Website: crate-barrel
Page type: account-selection
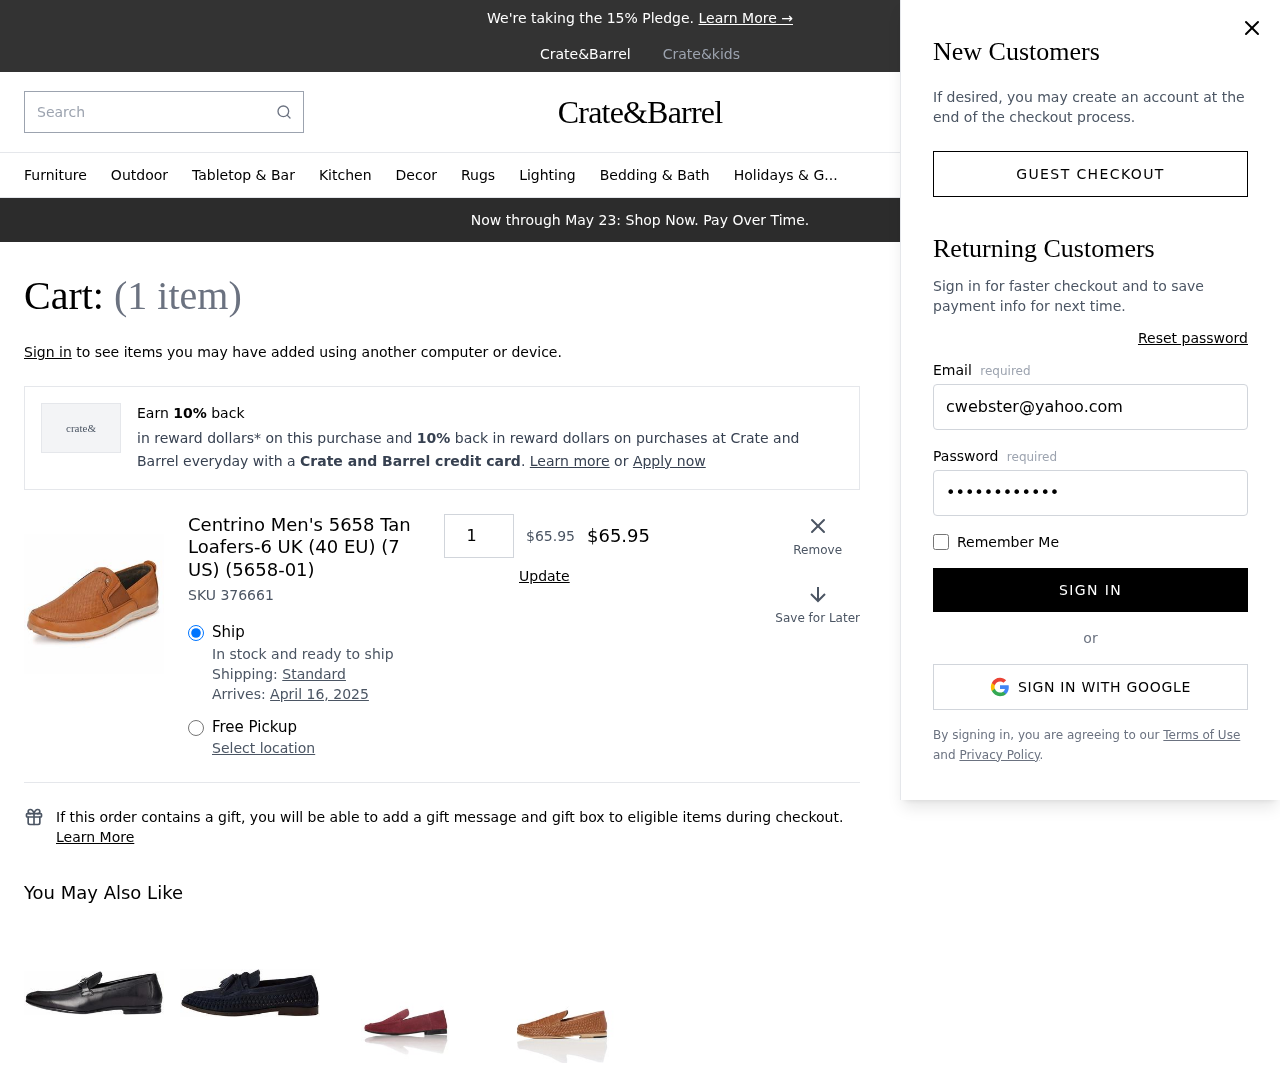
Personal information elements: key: PII_EMAIL
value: cwebster@yahoo.com
Product elements: key: PRODUCT1_NAME
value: Centrino Men's 5658 Tan Loafers-6 UK (40 EU) (7 US) (5658-01)
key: PRODUCT1_PRICE
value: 65.95
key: PRODUCT1_QUANTITY
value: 1
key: PRODUCT1_SKU
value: SKU 376661
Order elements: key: ORDER_NUM_ITEMS
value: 1
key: ORDER_DELIVERY_DATE
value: April 16, 2025
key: ORDER_SUBTOTAL
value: $65.95
Search elements: key: HEADER_SEARCH
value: Search